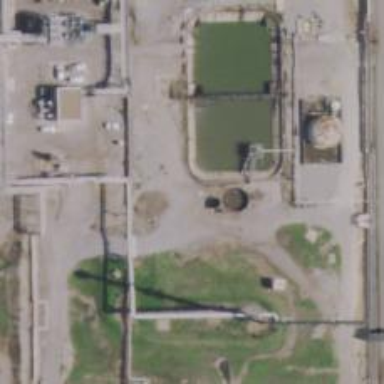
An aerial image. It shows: Storage tank with man-made structure.